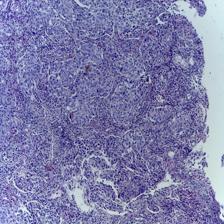
Diagnosis: OSCC